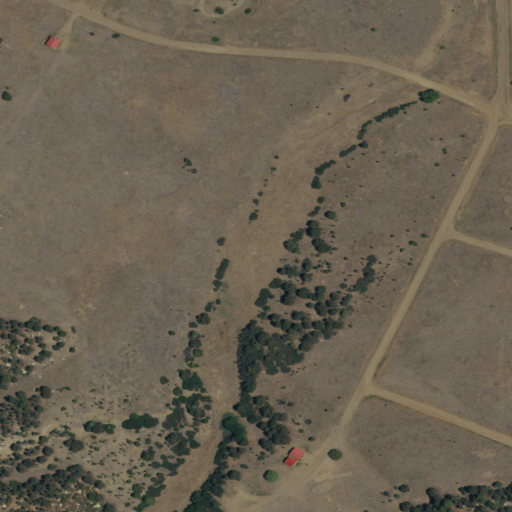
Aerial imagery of valley in New Mexico named Mule Canyon containing shrub, grassland, evergreen forest, herbaceous wetlands, woody wetlands, and open development